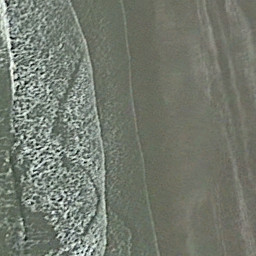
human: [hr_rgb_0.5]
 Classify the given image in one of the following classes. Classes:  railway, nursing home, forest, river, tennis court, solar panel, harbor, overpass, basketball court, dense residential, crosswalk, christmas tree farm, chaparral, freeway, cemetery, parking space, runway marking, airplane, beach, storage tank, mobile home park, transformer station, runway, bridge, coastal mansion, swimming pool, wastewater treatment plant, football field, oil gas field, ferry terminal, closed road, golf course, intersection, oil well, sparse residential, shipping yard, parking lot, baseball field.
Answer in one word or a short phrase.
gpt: beach